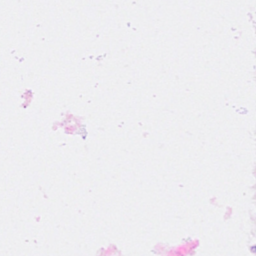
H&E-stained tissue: Breast